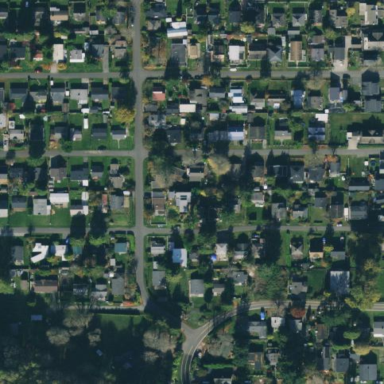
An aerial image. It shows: Residential area within neighborhood.